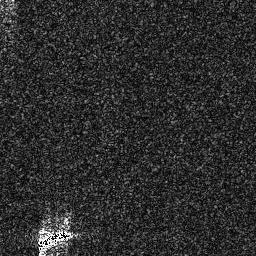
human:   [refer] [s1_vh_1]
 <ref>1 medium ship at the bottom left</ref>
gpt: <box>[[13, 88, 28, 98, 0]]</box>